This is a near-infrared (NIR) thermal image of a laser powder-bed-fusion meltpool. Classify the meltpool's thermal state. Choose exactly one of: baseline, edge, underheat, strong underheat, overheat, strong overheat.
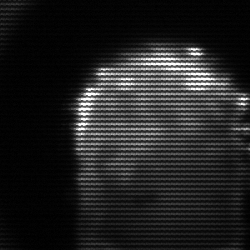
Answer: baseline